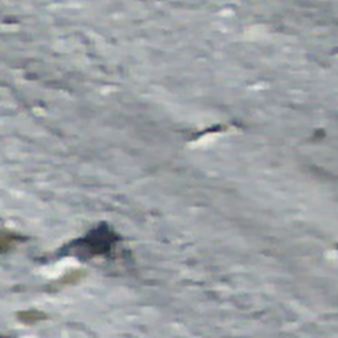
Label: other